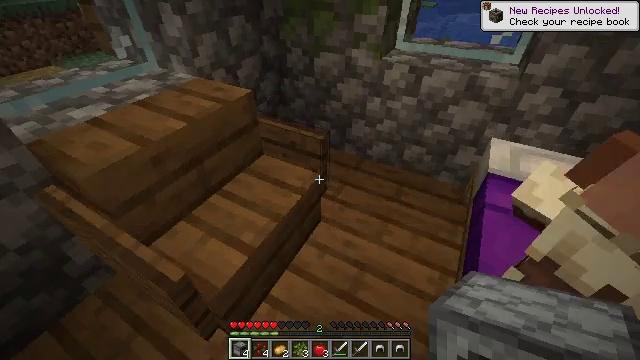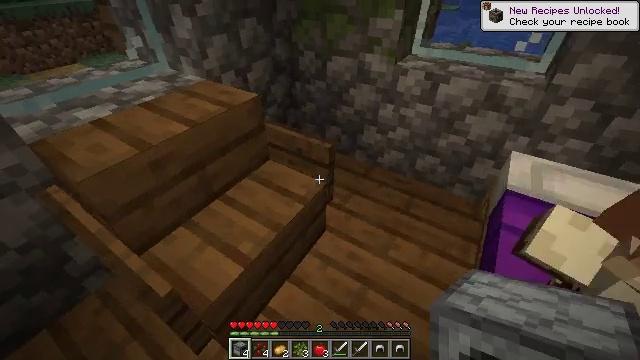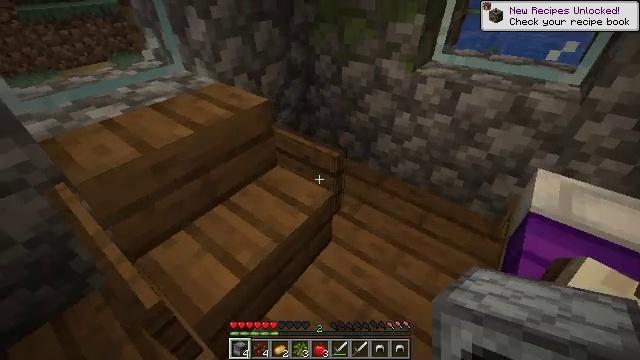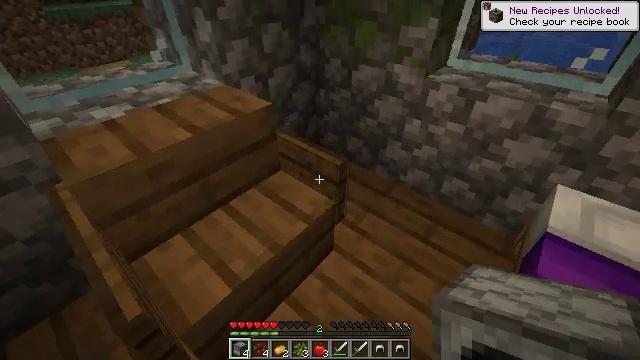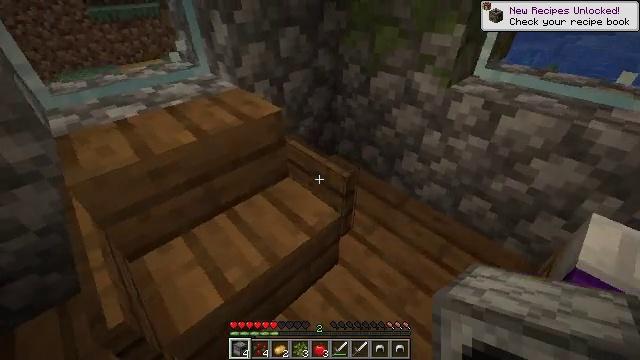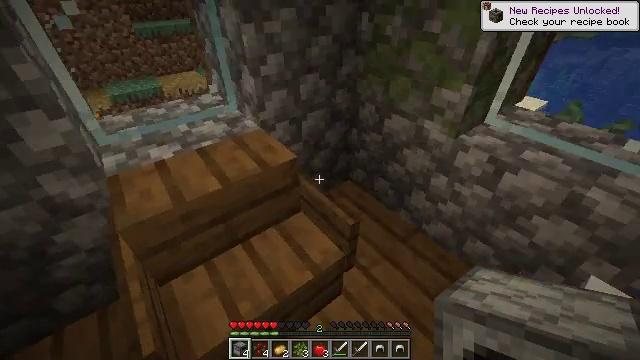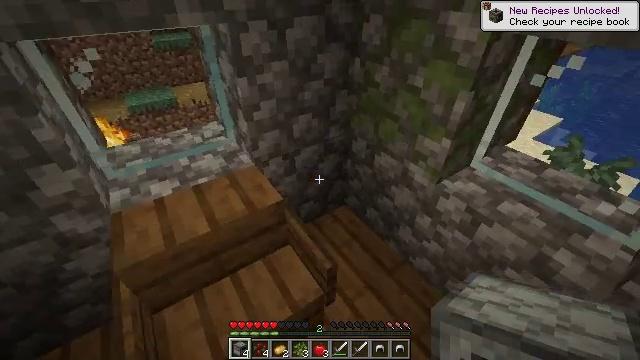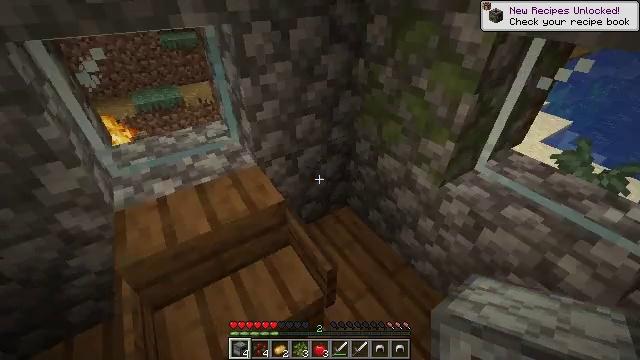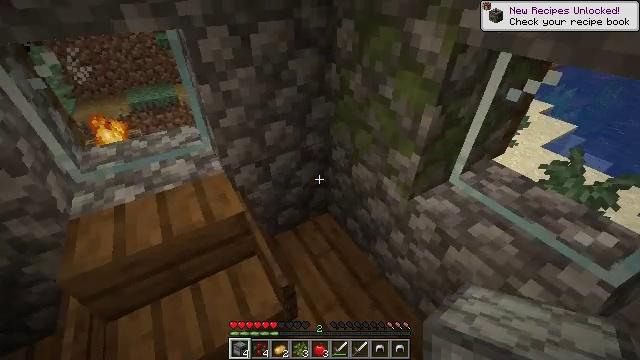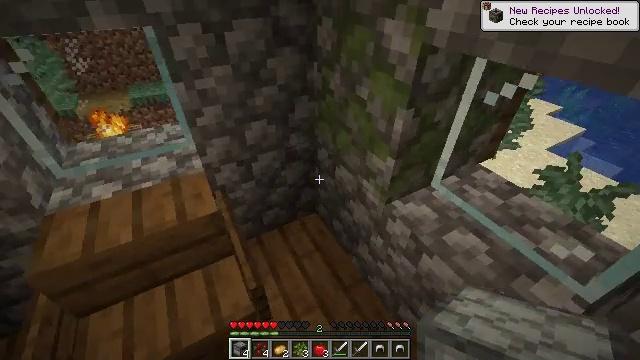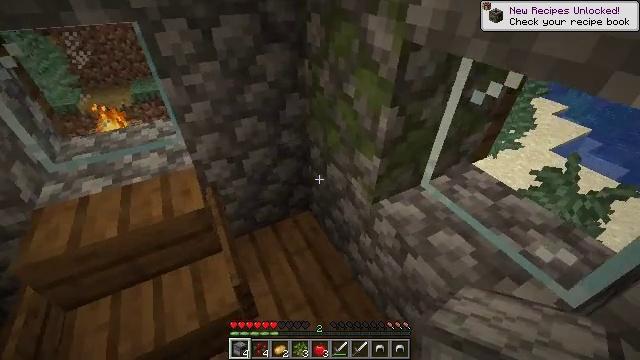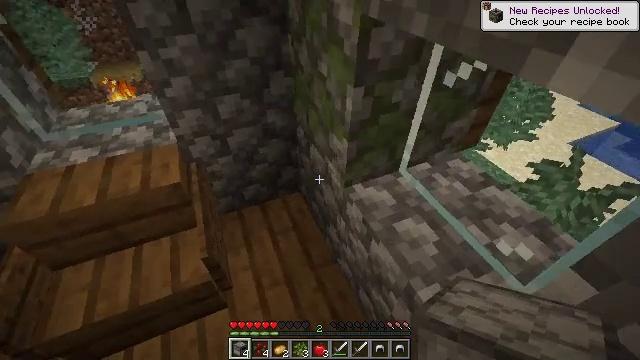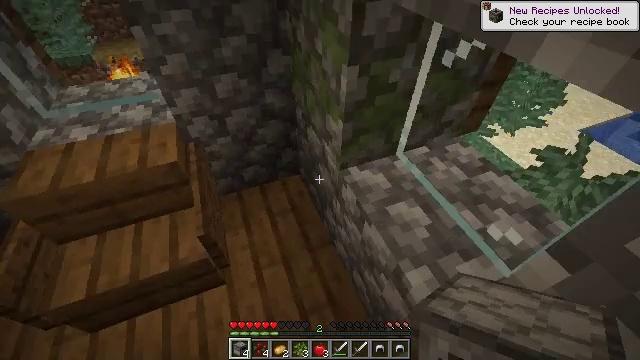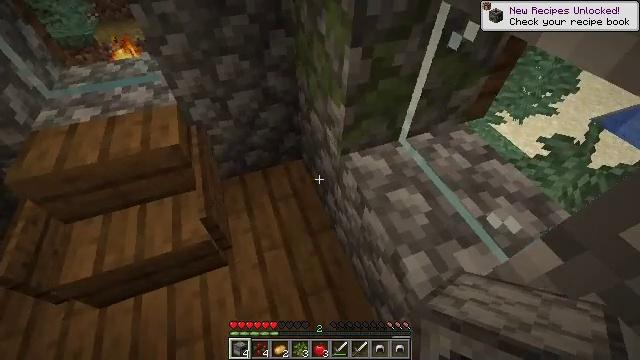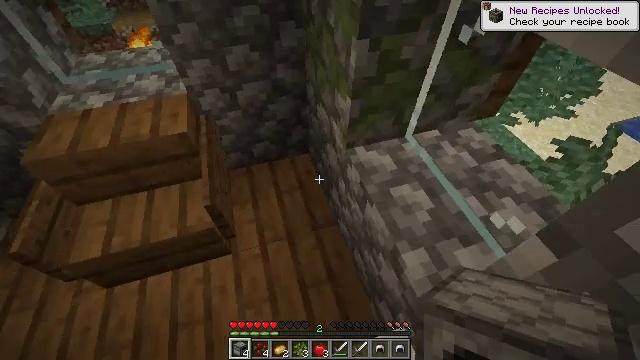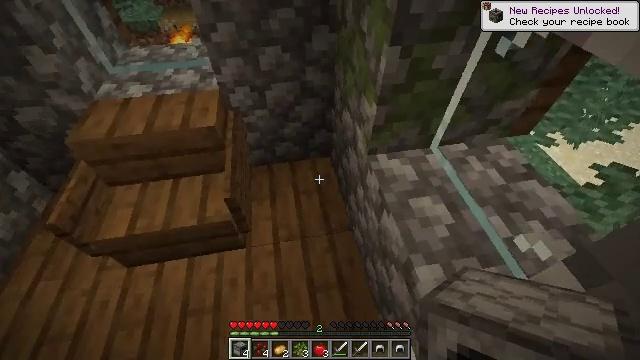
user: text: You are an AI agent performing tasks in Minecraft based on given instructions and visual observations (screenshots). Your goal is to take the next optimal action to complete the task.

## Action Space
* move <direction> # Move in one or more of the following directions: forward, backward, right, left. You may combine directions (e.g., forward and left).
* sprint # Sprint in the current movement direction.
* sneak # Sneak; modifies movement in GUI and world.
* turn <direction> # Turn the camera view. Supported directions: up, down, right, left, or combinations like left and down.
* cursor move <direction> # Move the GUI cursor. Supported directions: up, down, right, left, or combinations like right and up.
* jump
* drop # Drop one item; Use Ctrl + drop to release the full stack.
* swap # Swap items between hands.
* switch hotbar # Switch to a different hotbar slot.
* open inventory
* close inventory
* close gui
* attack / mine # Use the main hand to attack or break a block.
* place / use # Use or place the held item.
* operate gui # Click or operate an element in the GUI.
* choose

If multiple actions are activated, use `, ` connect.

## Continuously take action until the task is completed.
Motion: motion action
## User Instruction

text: Mine the spruce wall sign.
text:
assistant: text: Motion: move right, turn left
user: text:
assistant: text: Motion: move right, turn left
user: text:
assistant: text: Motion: move right, turn left
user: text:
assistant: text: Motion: move right, turn left
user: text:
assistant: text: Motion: move right, turn left
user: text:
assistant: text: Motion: move right, turn left
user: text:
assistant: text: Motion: move right, turn left
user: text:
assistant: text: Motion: move right, turn left
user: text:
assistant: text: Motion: move right, turn left
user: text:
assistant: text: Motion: move right, turn left
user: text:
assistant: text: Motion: turn left and down
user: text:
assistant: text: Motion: turn left and down
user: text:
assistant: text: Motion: turn left and down
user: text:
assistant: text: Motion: turn left
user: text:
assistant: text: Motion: turn left
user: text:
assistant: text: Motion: turn left and up
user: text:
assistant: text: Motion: turn left and up
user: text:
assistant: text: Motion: turn left and up
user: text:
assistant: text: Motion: attack / mine
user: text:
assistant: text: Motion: attack / mine
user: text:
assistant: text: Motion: attack / mine
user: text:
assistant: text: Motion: attack / mine
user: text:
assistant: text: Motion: attack / mine
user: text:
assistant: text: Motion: turn left and down, attack / mine
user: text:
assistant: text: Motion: turn left, attack / mine
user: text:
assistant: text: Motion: attack / mine
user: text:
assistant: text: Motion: attack / mine
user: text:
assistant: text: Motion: attack / mine
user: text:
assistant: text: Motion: attack / mine
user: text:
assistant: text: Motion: attack / mine